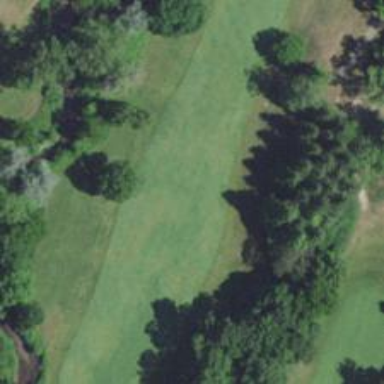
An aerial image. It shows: View of golf hole.